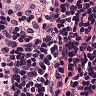
Metastatic tissue present: no